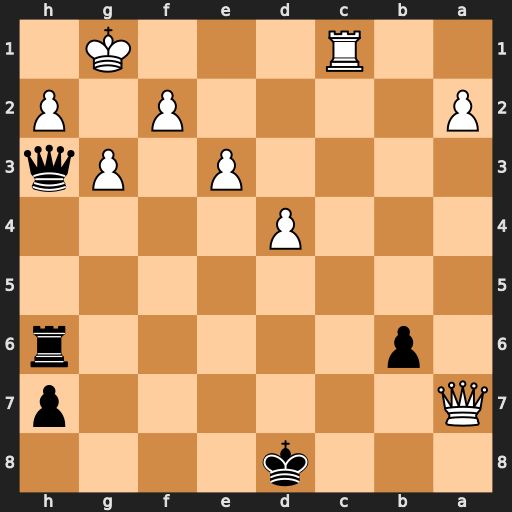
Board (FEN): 3k4/Q6p/1p5r/8/3P4/4P1Pq/P4P1P/2R3K1
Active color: b
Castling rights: -
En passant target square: -
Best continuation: Qxh2+ Kf1 Qh1+ Ke2 Qxc1